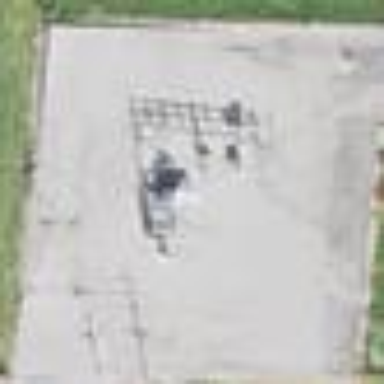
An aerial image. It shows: Substation surrounded by fence.